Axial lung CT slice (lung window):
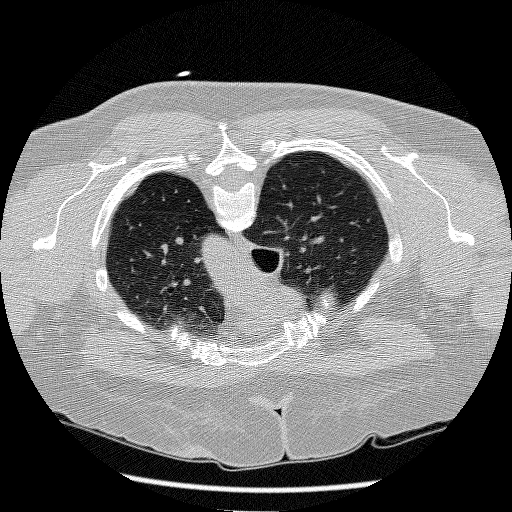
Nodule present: no